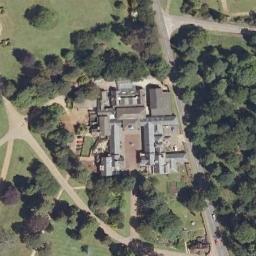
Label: palace